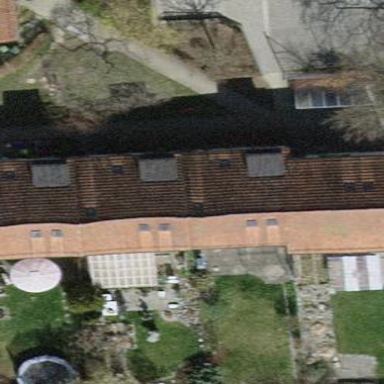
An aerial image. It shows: Terrace building with tiled roof.